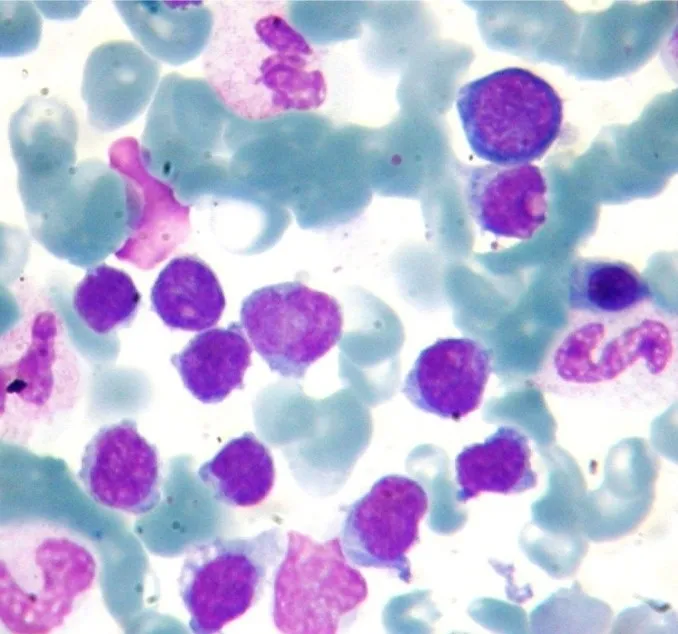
The bone marrow aspirate smear shows markedly increased number of lymphoplasmacytic (MGG stain Oil immersion X1000).
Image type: pathology (giemsa)